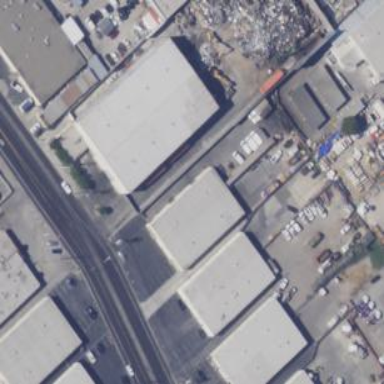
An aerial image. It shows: Industrial building housing recycling center.